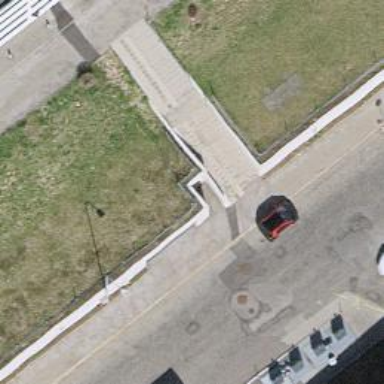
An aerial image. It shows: Road with steps.